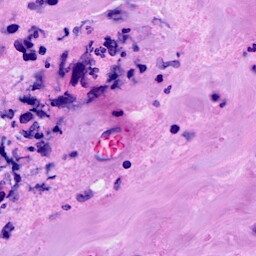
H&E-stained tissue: Breast